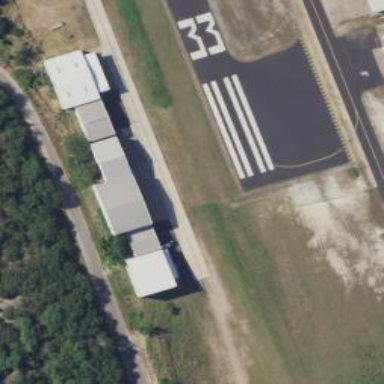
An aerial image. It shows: Runway surface made of asphalt at airport.